Field crop: maize
Growth stage: 2
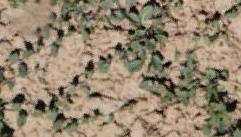
Species: convolvulus